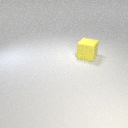
large yellow rubber cube